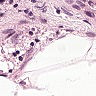
Metastatic tissue present: no